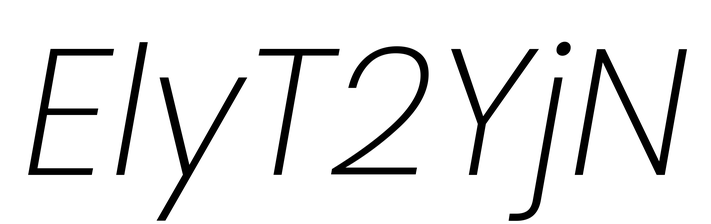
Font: Poppins-ExtraLightItalic